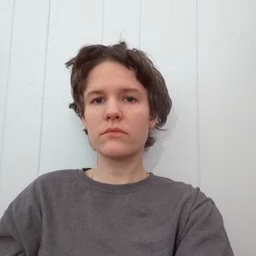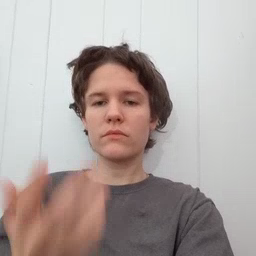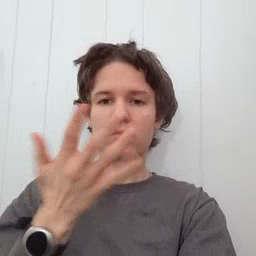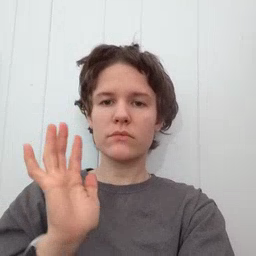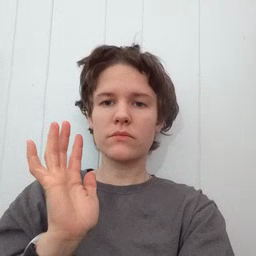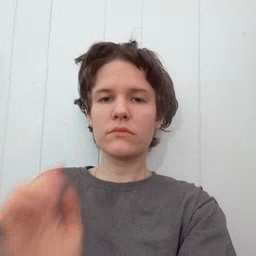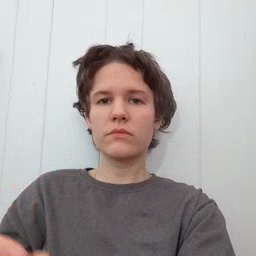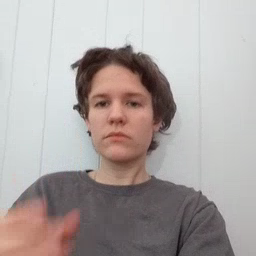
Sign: finish